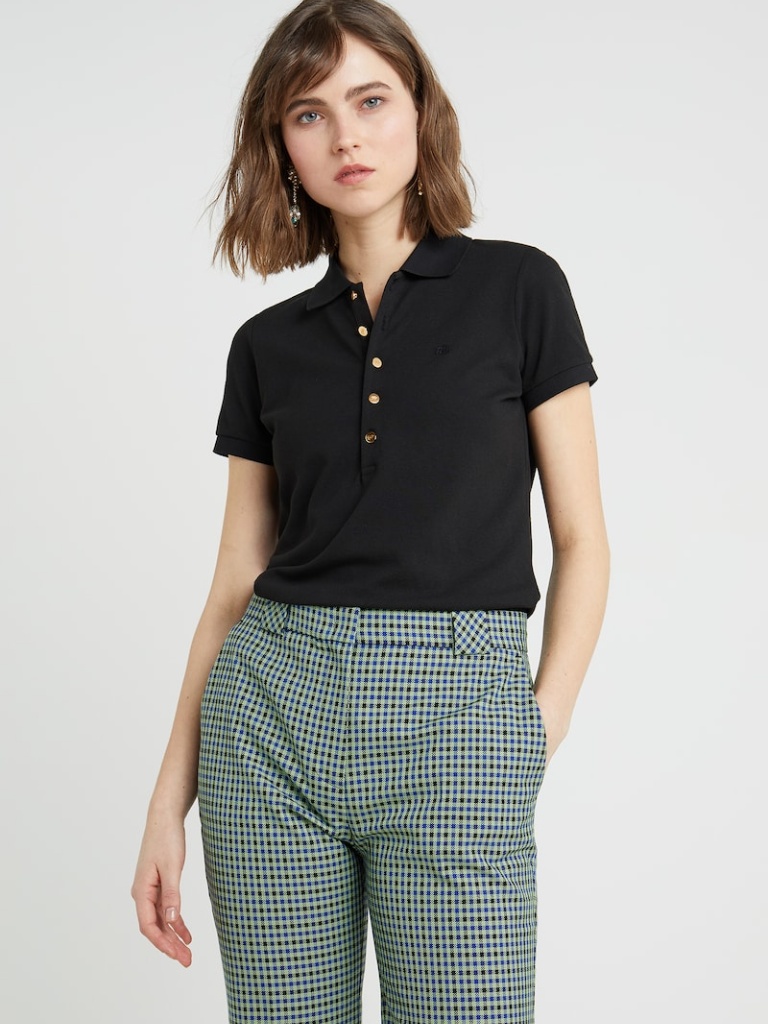
cotton relaxed short sleeve hip length Fully Tucked in collared polo